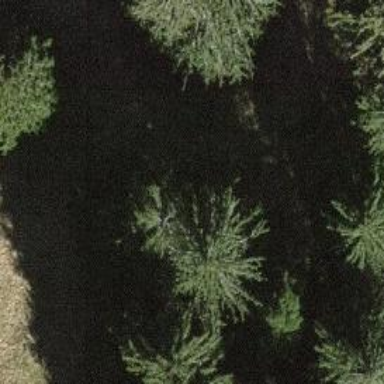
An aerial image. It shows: Single tag "natural: tree."